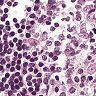
Metastatic tissue present: no